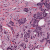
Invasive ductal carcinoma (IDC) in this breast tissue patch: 1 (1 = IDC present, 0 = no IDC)